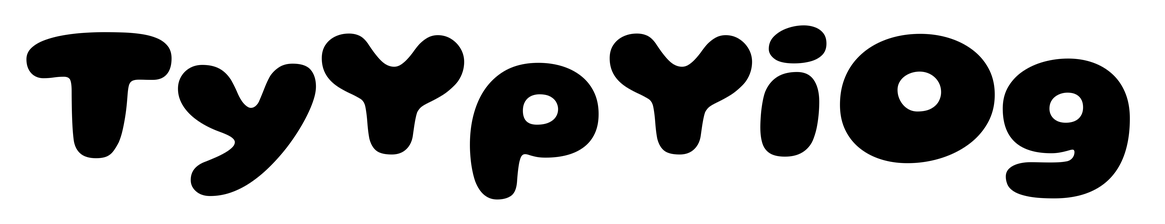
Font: Gluten_ExtraBold